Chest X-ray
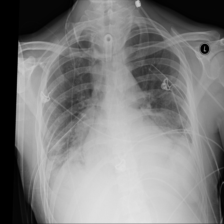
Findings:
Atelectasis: positive
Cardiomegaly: negative
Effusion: negative
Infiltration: positive
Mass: negative
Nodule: negative
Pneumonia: negative
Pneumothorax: negative
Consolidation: negative
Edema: negative
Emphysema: negative
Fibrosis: negative
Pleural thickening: negative
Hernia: negative